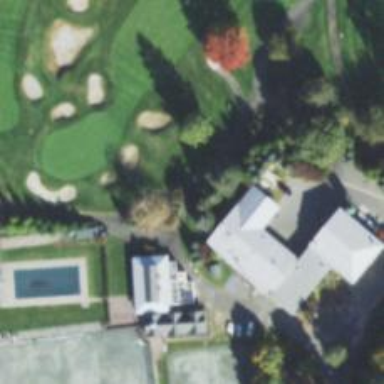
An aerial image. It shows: Service road designated as golf cart path.